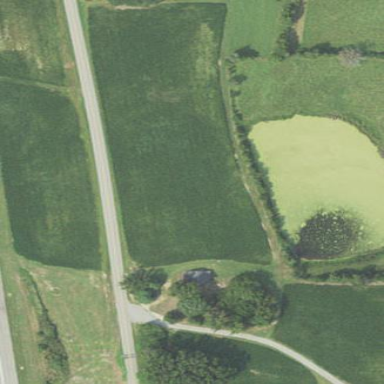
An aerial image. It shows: Retention pond in basin area surrounded by water.